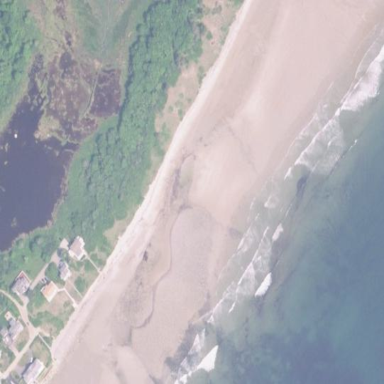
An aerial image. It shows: Sandy beach with natural surface.